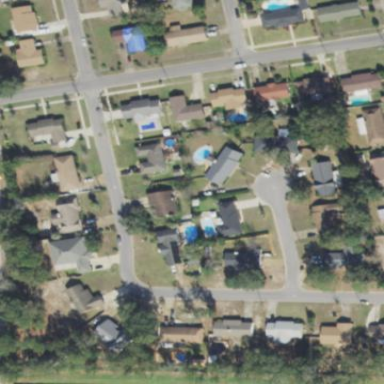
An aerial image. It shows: Residential area composed of single-family homes.